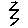
Label: zigzag